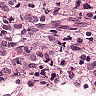
Metastatic tissue present: yes